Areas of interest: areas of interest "Kaifeng City Library"
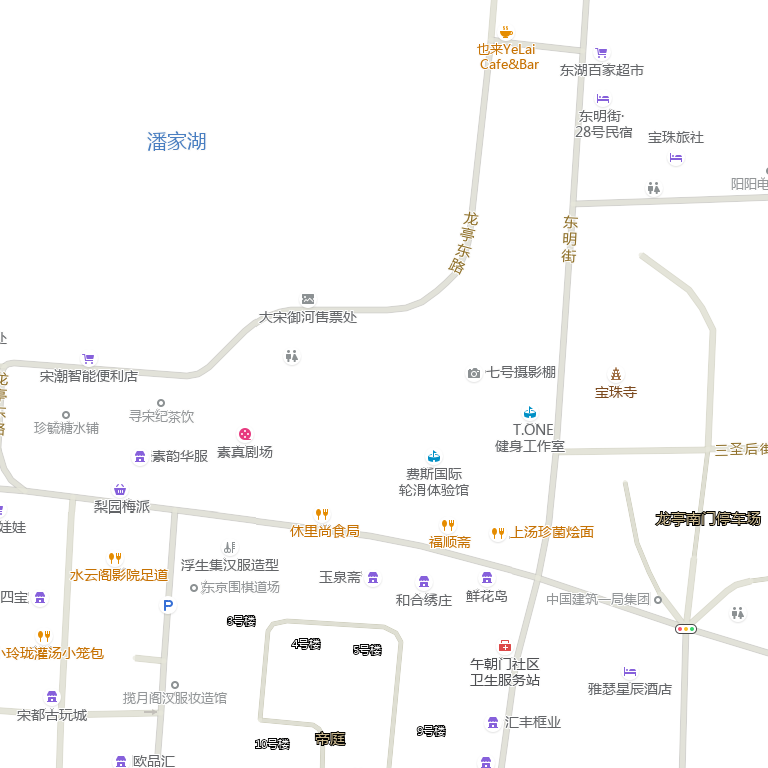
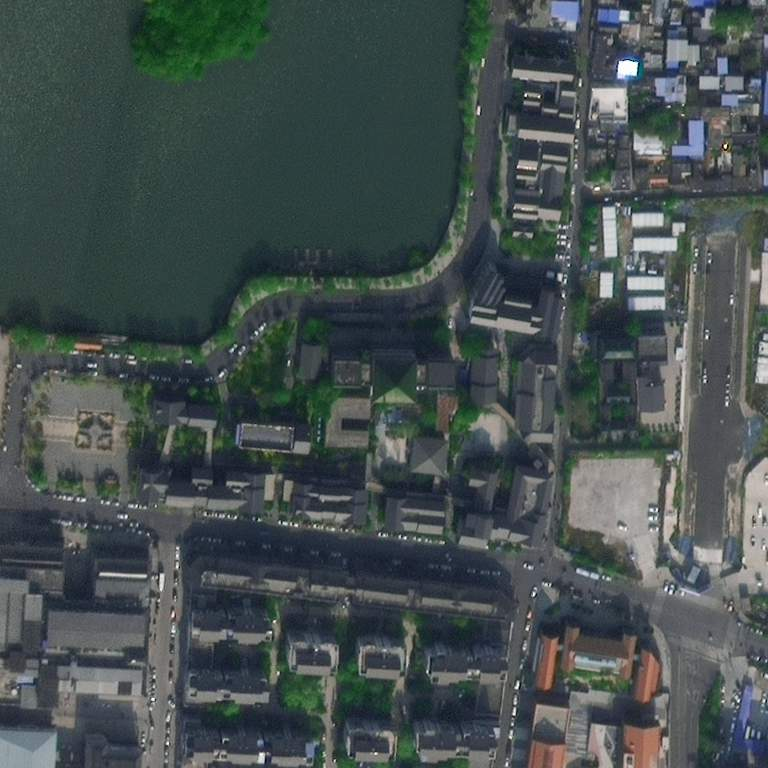